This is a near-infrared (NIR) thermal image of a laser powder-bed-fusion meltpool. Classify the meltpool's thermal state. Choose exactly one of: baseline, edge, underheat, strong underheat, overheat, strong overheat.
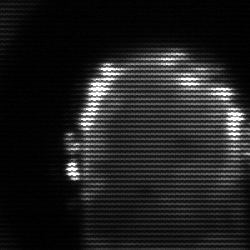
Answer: baseline